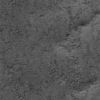
Label: not_dusty